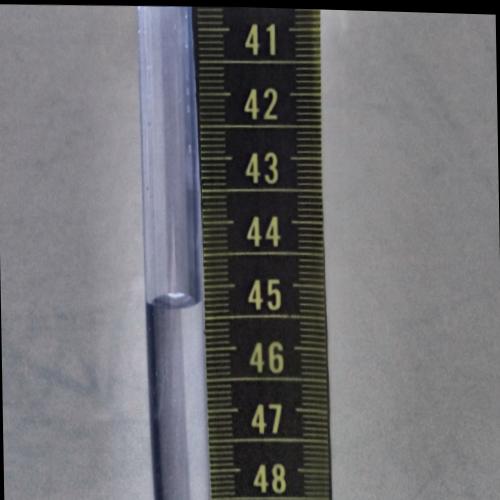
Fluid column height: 45.3 cm